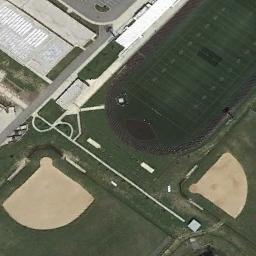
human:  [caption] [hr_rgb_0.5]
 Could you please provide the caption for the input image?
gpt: Two baseball diamonds of different sizes next to the playground and some open areas beside .

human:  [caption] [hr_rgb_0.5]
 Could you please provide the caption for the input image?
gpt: There are two baseball diamonds next to a playground with many buildings beside .

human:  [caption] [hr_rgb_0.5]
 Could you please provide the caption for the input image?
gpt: There are 11 baseball courts in the picture, Four of which are double the others .

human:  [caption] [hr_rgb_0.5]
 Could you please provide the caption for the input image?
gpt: There are two baseball diamonds in the grass next to the houses and playground .

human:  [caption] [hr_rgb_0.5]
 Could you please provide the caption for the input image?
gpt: One track is next to two baseball diamonds .